Question: I have a path in 2D space. But distances between noded are not equal.
I'm looking for an algorithm that adds nodes to the source path so that the distance between nodes will be equal.
What is the best practice?
Example picture:

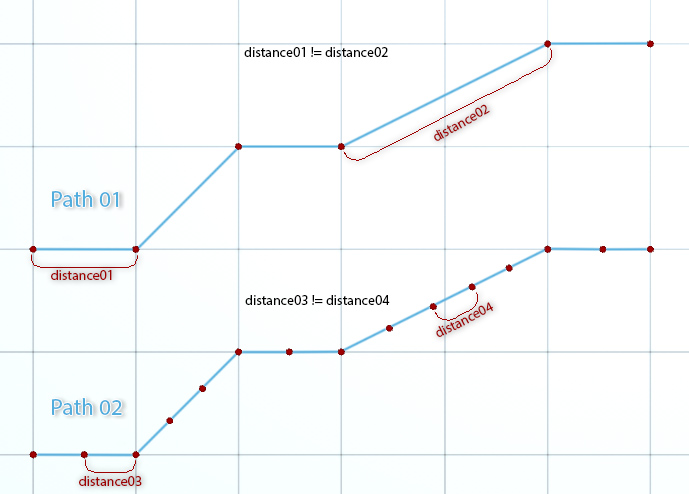
Answer: It is geometrically impossible for you to generate equidistant points for more than one arbitrary path segment - only possible if their lengths share a common divisor.
However, you can generate the closest matching set of points using the following method:
1. You need to first set the maximum number of points N you want on a path segment. This is to stop the algorithm from infinitely looping - because in the general case only an infinite number of divisions would give us the exact answer, and that is not what we want. However before this can be applied, we need to check that N + 1 is not less than the ratio of the longest path to the shortest. If it is then we need to adjust it.
2. For each path segment iterate to the maximum number of points N, calculating the division length L for each number. For each iterated value we shall define a Cost variable as the sum of the total difference between the computed solution and the ideal.
3. Then iterate through every other path segment. Divide its length M by L to give a ratio R: If R is an integer, then for this segment an exact solution has been found. Add zero to Cost Otherwise take A = floor(R), B = ceil(R). Compute the two separate costs cost_A = abs(M - L * A) and similarly for B. If cost_A < cost_B, take C = A as the optimal division count for this segment, and vice versa. Record C. Take min(cost_A, cost_B) and add to Cost. Continue.
4. Remember to keep track of a list of optimal values for C for each path segment, and also the "working list" which records the current computation. Also keep track of a min_Cost variable. If at the end of a main loop for each segment Cost < min_Cost, then update min_Cost and the optimal list.
---
The above description may seem a little vague. Here is some C# code - apologies as I'm not familiar with the details of C# Mono / Unity, so you may have to replace a few type names / function names here or there, but the gist of the algorithm is hopefully what you want.
'''
public static int[] calculateOptimalSplitNumbers(Point[] path, int N)
{
int no_segs = path.Length - 1;
if (no_segs <= 1) return null;
double[] lengths = new double[no_segs];
for (int i = 0; i < no_segs; i++)
lengths[i] = Vector.LengthOf(path[i + 1] - path[i]); // replace with the correct unity function?
int max_ratio = Math.Floor(Math.Max(lengths) / Math.Min(lengths)) - 1;
if (N < max_ratio)
N = max_ratio;
double min_Cost = double.MaxValue;
int[] min_List = new int[no_segs];
int[] cur_List = new int[no_segs];
for (int i = 0; i < no_segs; i++)
{
double cost = 0.0;
for (int j = 0; j < N; j++)
{
double L = lengths[i] / (j + 2);
cur_list[i] = j + 1;
for (int k = 0; k < no_segs; k++)
{
if (k == i) continue;
double M = lengths[k],
R = M / L;
// path is too short - put no points
if (R < 1.0) {
cur_list[k] = 0;
cost += M - L;
}
int A = Math.Floor(R),
B = Math.Ceiling(R);
double cost_A = Math.Abs(M - L * A),
cost_B = Math.Abs(M - L * B);
if (cost_A < cost_B) {
cur_list[k] = A;
cost += cost_A;
}
else {
cur_list[k] = B;
cost += cost_B;
}
}
}
if (cost < min_Cost) {
min_Cost = cost;
System.Array.Copy(cur_List, min_List, no_segs);
}
}
return min_List;
}
'''
The code takes an array of path points and returns the number of points to put on each path segment. If you need any more explanation of the code just let me know and I will edit with some more comments.